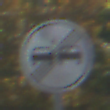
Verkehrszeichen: EndeUeberholverbot
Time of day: Midday
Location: Outdoor (Urban)
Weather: Clear
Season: NotSpecified
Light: Natural